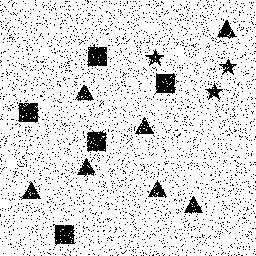
Squares: 5
Triangles: 7
Stars: 3
Total shapes: 15